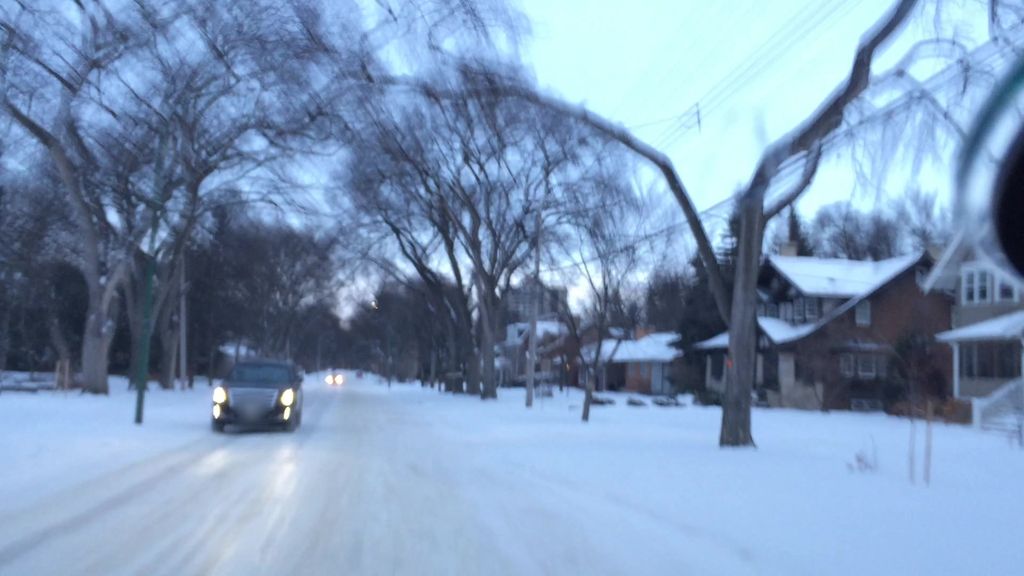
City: winnipeg